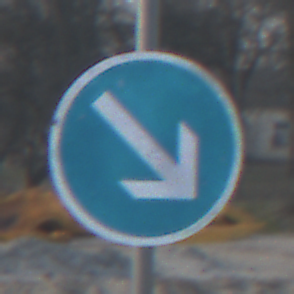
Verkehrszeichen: VorgeschriebeneVorbeifahrtRechts
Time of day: SunriseSunset
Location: Outdoor (Suburban)
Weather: PartlyCloudy
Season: Winter
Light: Natural